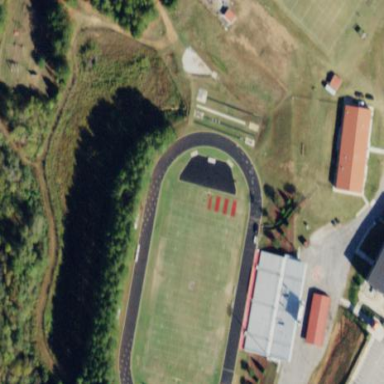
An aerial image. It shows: American football pitch.